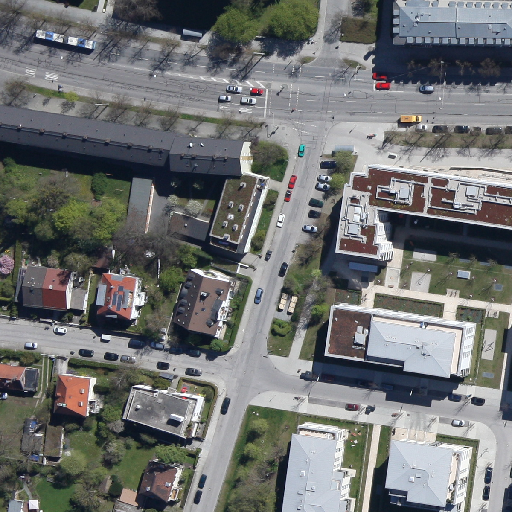
Referring expression: bikeway